Interaction volume radius: 5 \u00c5
Interaction volume height: 30 \u00c5
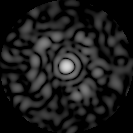
Disorder parameter: 0.8288